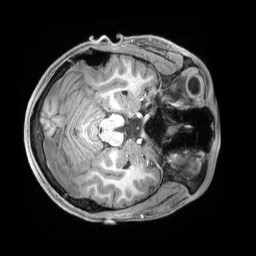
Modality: T1w
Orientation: axial
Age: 21
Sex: male
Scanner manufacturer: siemens
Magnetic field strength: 3 T
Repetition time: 2.4 s
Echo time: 0.00226 s